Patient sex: M
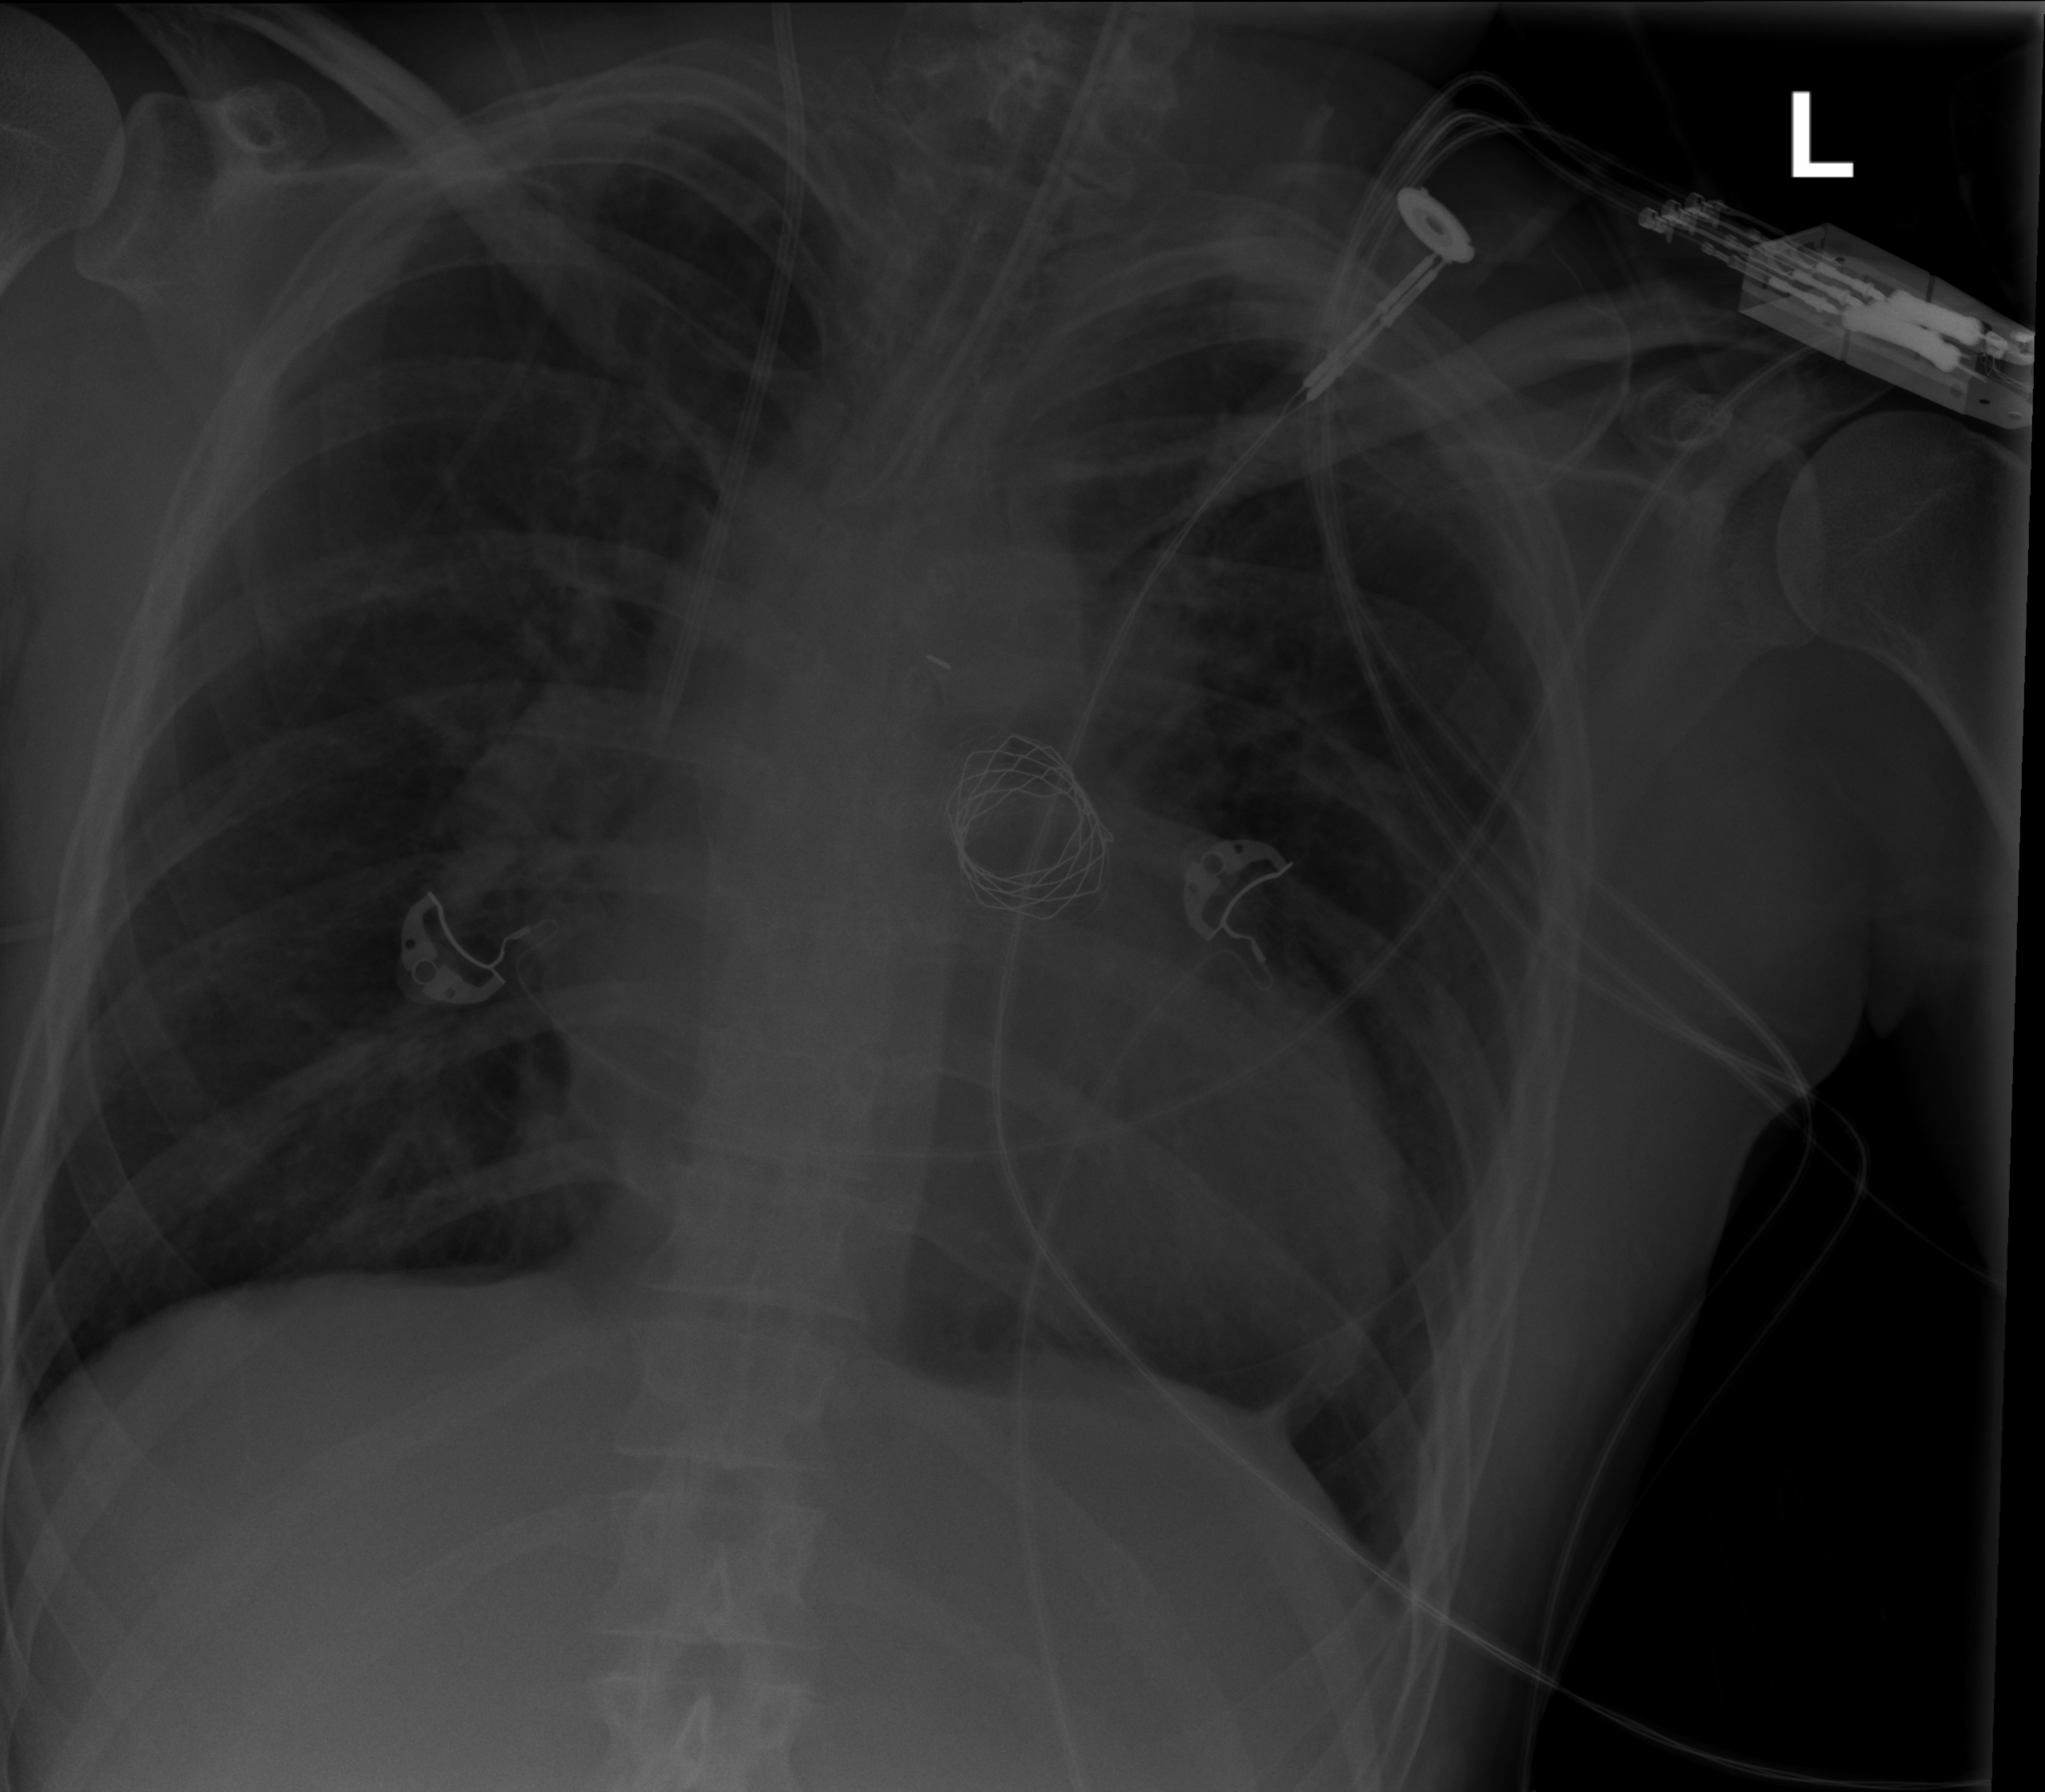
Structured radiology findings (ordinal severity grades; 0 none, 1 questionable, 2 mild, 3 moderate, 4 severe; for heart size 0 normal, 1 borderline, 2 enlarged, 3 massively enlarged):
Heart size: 2
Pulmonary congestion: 0
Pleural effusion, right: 0
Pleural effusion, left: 0
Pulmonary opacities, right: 0
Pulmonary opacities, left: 0
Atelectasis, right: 2
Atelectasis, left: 2